Interaction volume radius: 10 \u00c5
Interaction volume height: 30 \u00c5
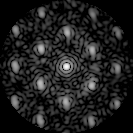
Disorder parameter: 0.4516